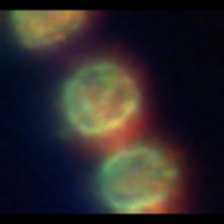
Taxon: Stephanopyxis
Group: Diatoms